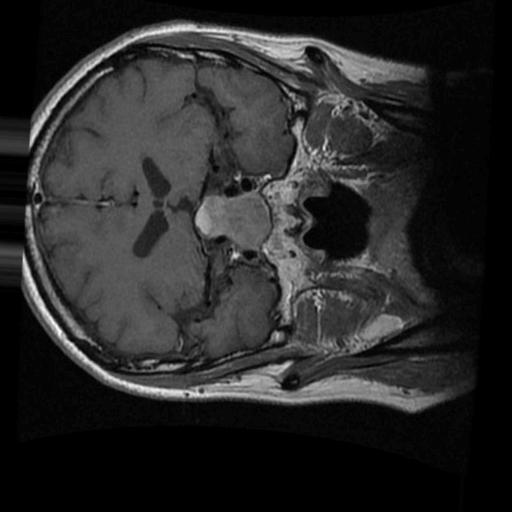
Label: brain_tumor